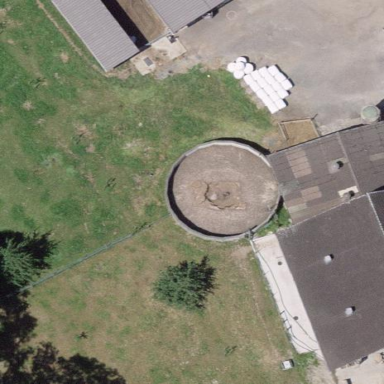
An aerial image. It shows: Storage tank which is man-made and housed in building.